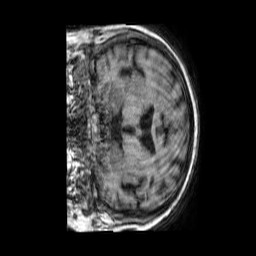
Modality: T1w
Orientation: coronal
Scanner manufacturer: philips
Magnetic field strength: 1.5 T
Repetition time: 0.007315 s
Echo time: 0.003322 s